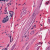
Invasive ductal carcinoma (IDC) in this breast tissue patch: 0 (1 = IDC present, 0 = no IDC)